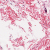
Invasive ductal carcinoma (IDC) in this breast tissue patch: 0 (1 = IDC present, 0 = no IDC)